Field crop: tomato
Growth stage: 1
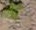
Species: portulaca